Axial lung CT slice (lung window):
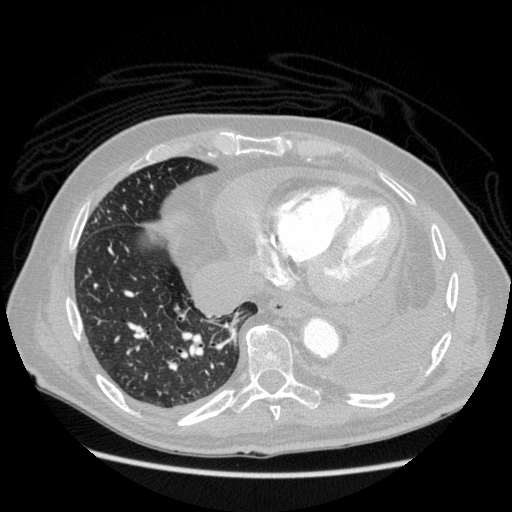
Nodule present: no